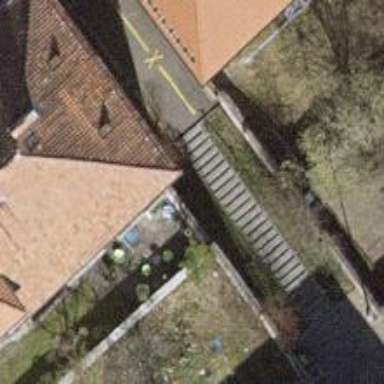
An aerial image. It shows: Road with steps.